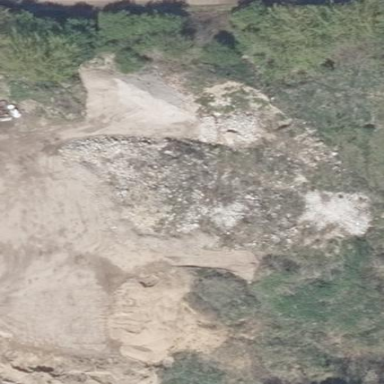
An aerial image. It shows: Quarry area.